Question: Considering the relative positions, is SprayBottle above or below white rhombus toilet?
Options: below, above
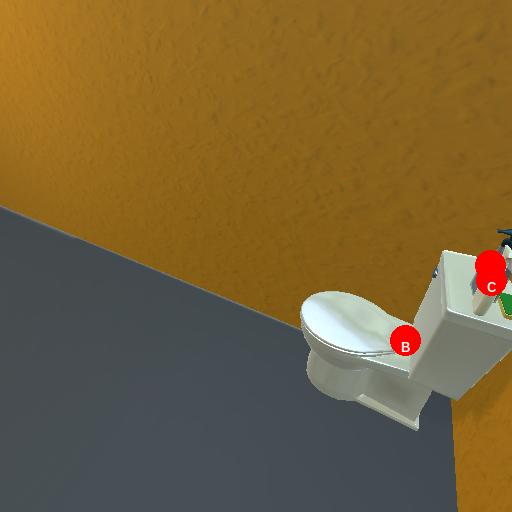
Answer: below